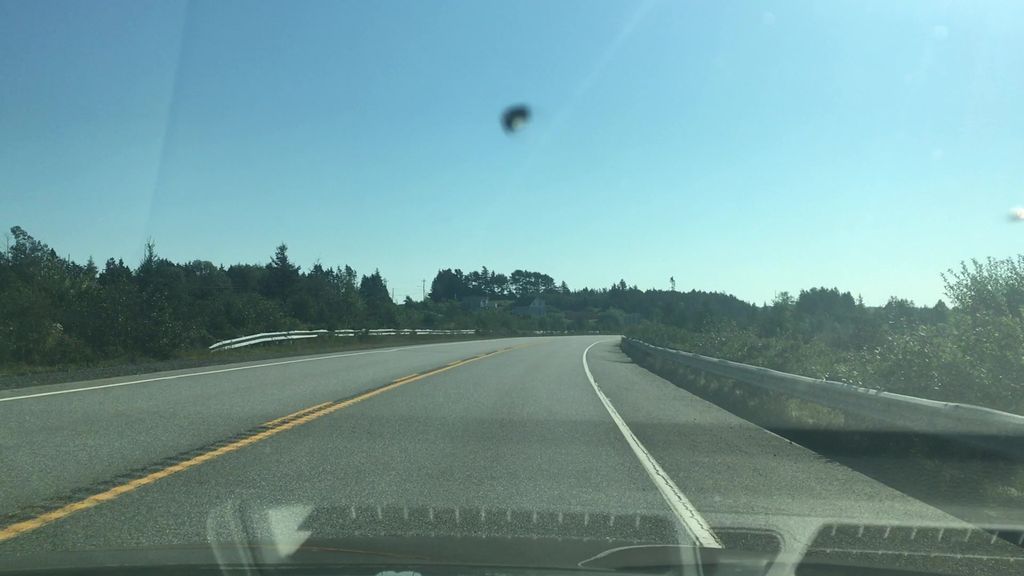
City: halifax